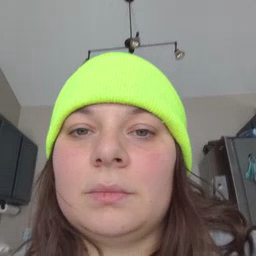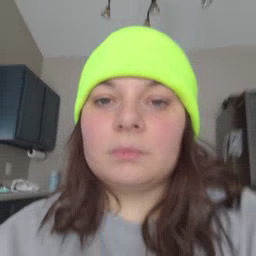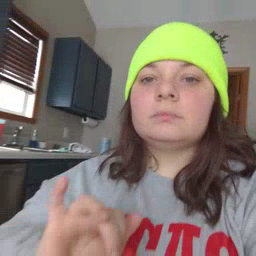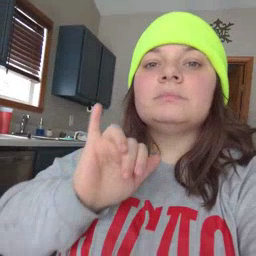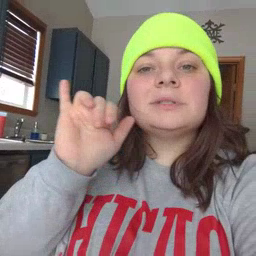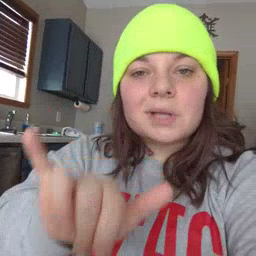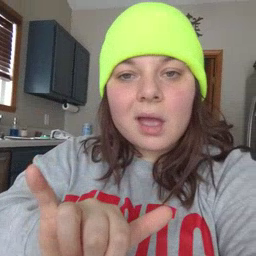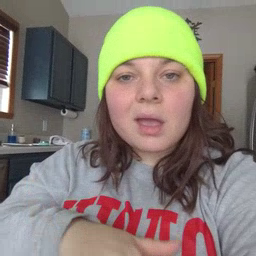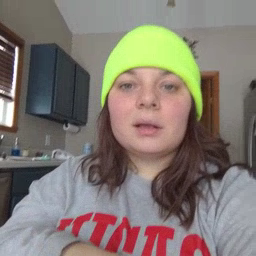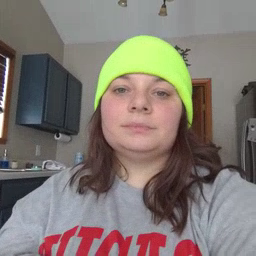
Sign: stay